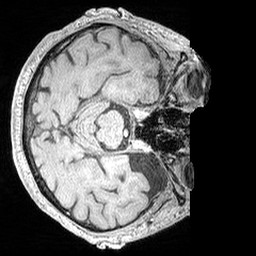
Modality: MP2RAGE
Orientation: axial
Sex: male
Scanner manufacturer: siemens
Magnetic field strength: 3 T
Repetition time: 5 s
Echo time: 0.00292 s